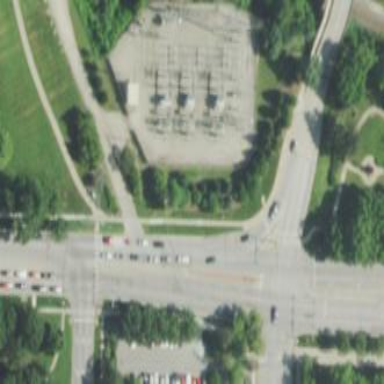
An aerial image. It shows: Distribution-level power substation.